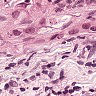
Metastatic tissue present: yes